【题型】填空题　【知识点】平面几何　【难度】medium
如图，在正方形 $ABCD$ 中，$AB = 10$，点 $E$ 在正方形内部，且 $AE \perp BE$，$\cot \angle BAE = 2$，如果以 $E$ 为圆心，$r$ 为半径的 $\odot E$ 与以 $CD$ 为直径的圆相交，那么 $r$ 的取值范围为  \underline{$3\sqrt{5} - 5 < r < 3\sqrt{5} + 5$}。

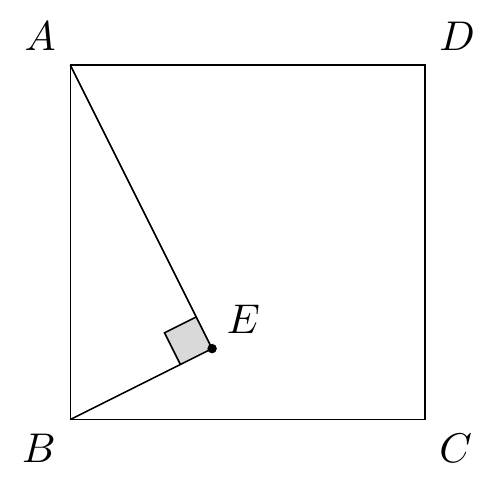
【解答】
解：延长 $BE$ 交 $CD$ 于 $H$，

$\because AE \perp BE$，

$\therefore \angle AEB = 90^\circ$，

$\therefore EG = \frac{1}{2} AB = 5$，

$\because$ 在正方形 $ABCD$ 中，$\angle C = \angle ABC = 90^\circ$，

$\therefore \angle BAE + \angle ABE = \angle ABE + \angle CBH = 90^\circ$，

$\therefore \angle CBH = \angle BAE$，

$\therefore \cot \angle BAE = \cot \angle CBH = \frac{BC}{CH} = 2$，

$\therefore CH = \frac{1}{2} BC = \frac{1}{2} CD = 5$，

$\therefore$ 点 $H$ 是以 $CD$ 为直径的圆的圆心，

设 $BE = k$，$AE = 2k$，

$\therefore AB = \sqrt{5}k = 10$，

$\therefore k = 2\sqrt{5}$，

$\therefore BE = 2\sqrt{5}$，

$\because \angle C = 90^\circ$，$BC = 10$，$CH = 5$，

$\therefore BH = \sqrt{10^2 + 5^2} = 5\sqrt{5}$，

$\therefore EH = BH - BE = 3\sqrt{5}$，

$\because$ $r$ 为半径的 $\odot E$ 与以 $CD$ 为直径的圆相交，

$\therefore r$ 的取值范围为 $3\sqrt{5} - 5 < r < 3\sqrt{5} + 5$，

故答案为：$3\sqrt{5} - 5 < r < 3\sqrt{5} + 5$。

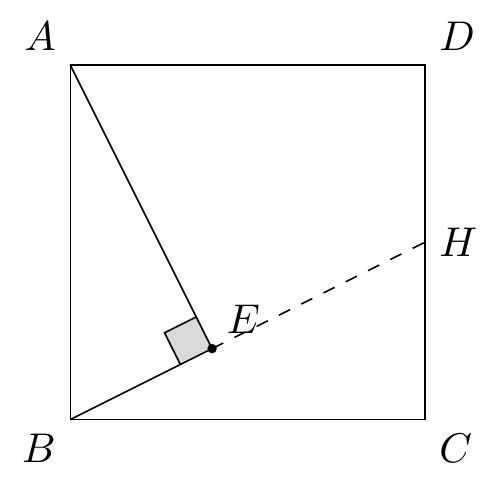